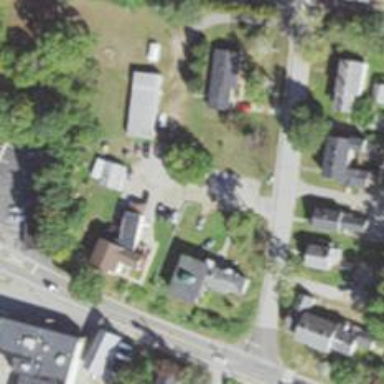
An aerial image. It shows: Residential driveway used as service road.